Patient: sex M, age 57
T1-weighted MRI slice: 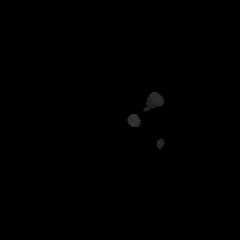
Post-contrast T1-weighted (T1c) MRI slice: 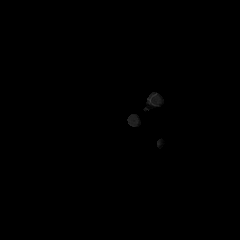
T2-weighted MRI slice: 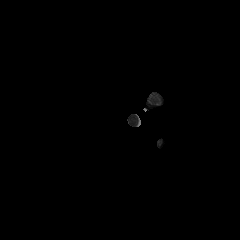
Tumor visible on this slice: no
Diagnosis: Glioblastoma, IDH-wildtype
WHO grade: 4